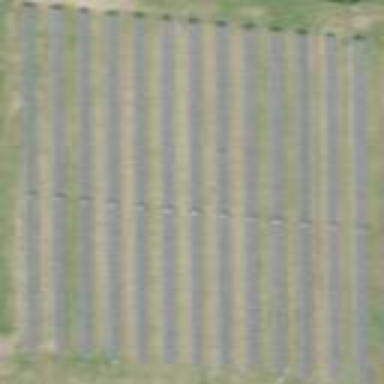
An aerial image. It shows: Solar power generator with photovoltaic panels.